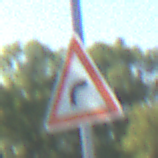
Verkehrszeichen: KurveRechts
Umgebung: Outdoor, Nature
Tageszeit: Midday
Wetter: Clear
Licht: Natural
Jahreszeit: NotSpecified
Kontrast: HighContrast